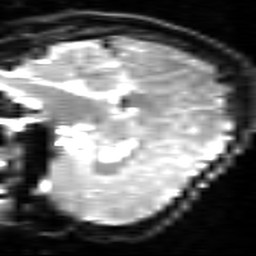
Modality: inplaneT2
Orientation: sagittal
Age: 24
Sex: female